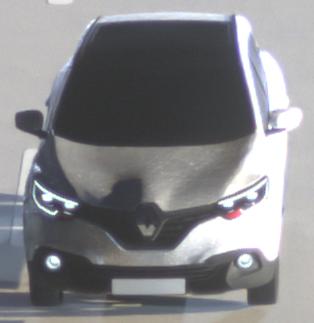
Make: Renault
Model: Kadjar ENERGY TCe 130
Detailed model: Kadjar
Model produced from: 2015/05
Model produced until: 2018/08
Doors: 5
Color: white
Road condition: dry road
Daytime: night
Contrast: high contrast